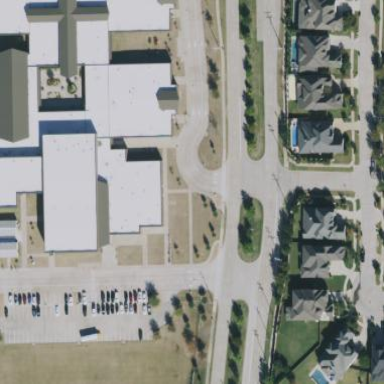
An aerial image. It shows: School building.